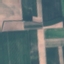
Label: AnnualCrop